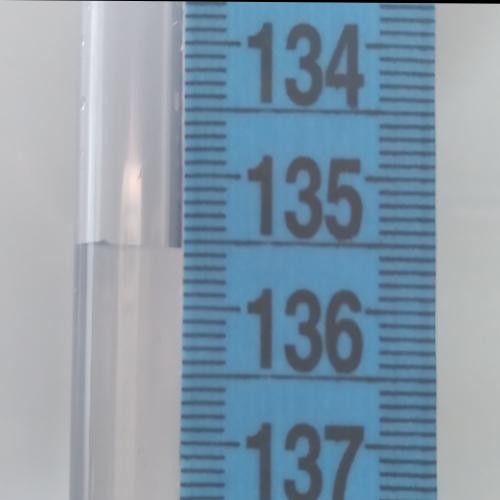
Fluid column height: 135.5 cm